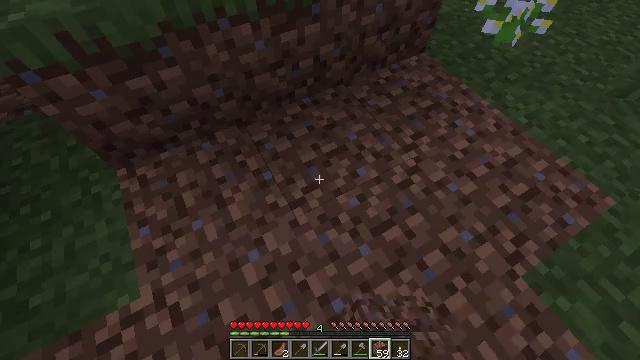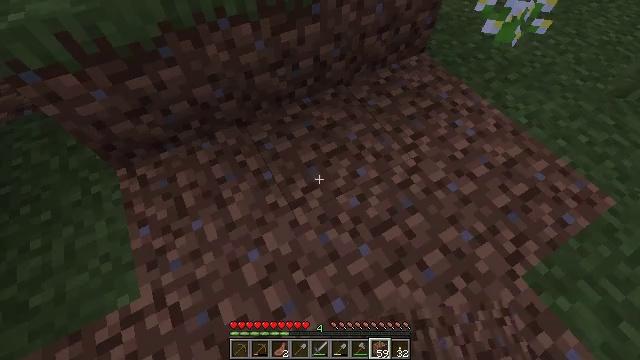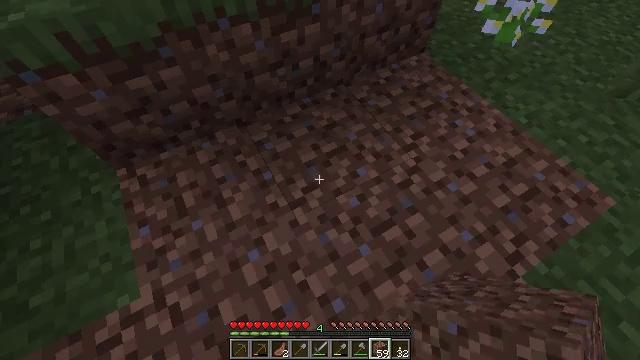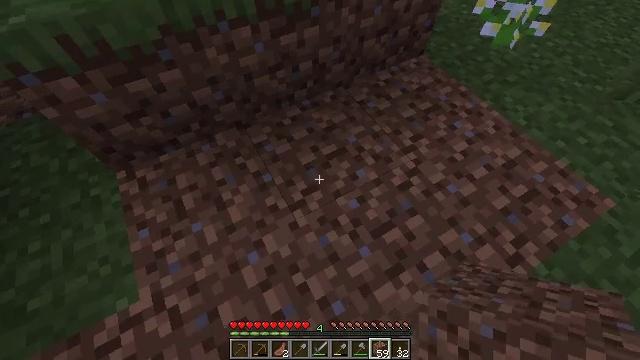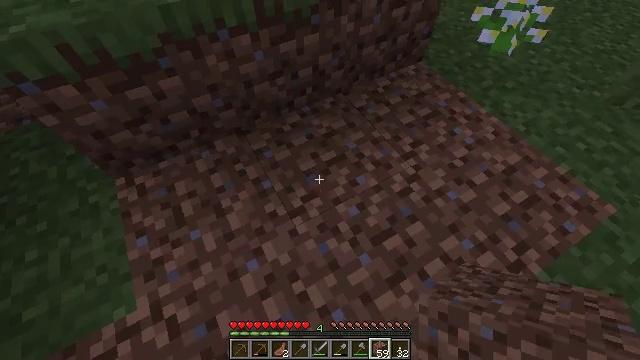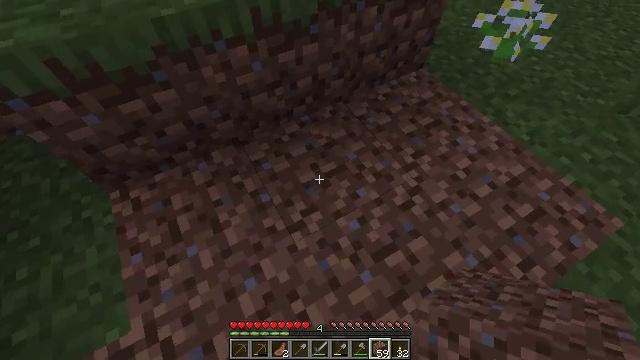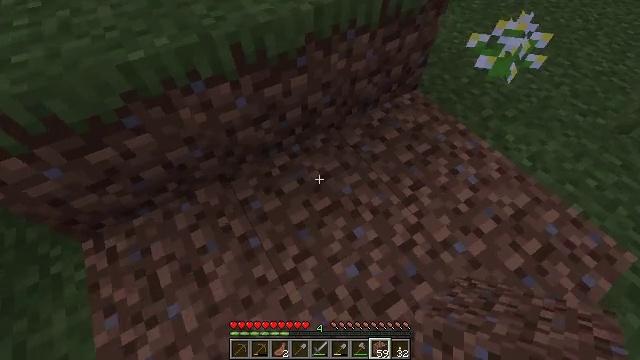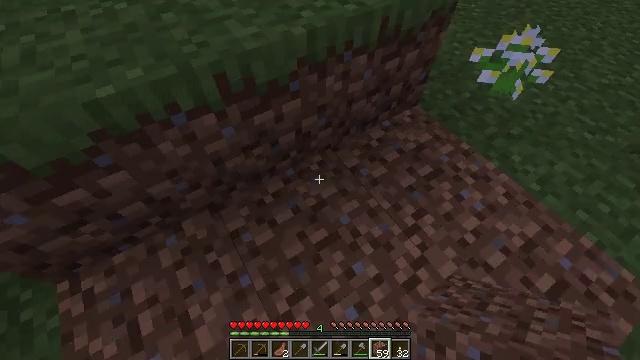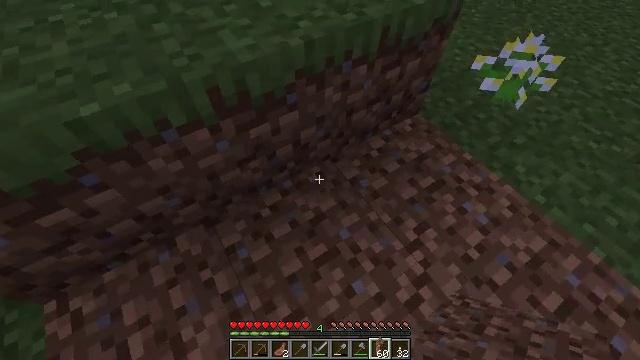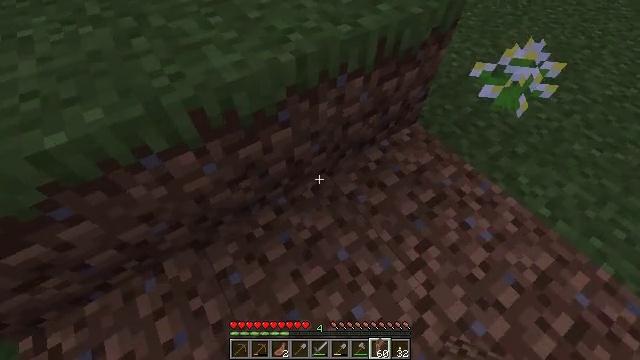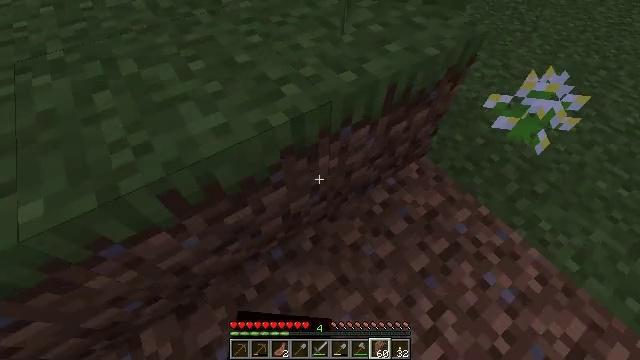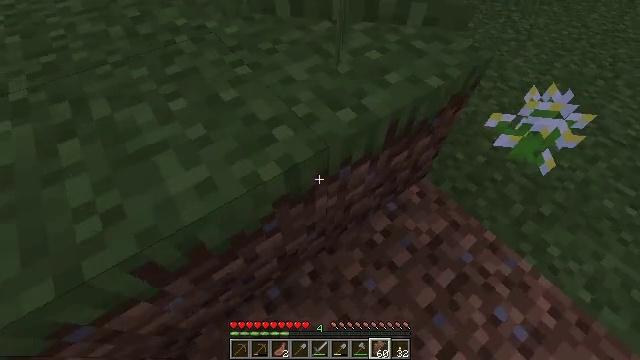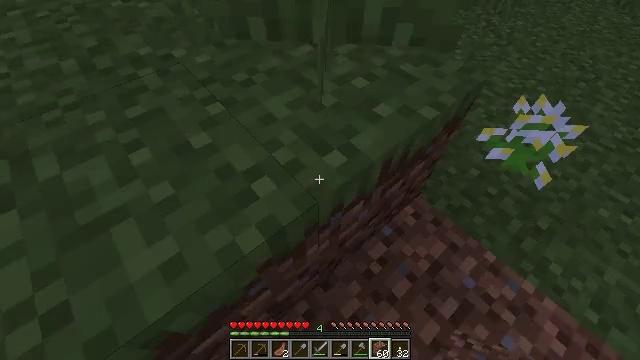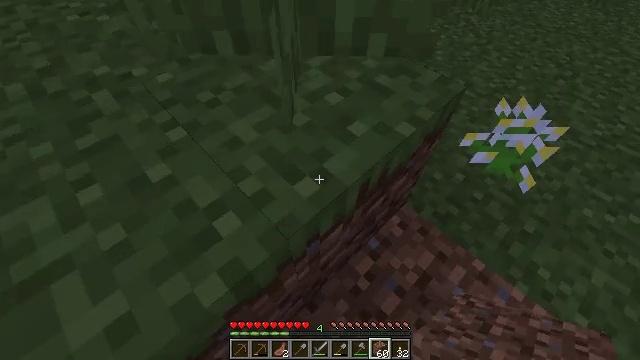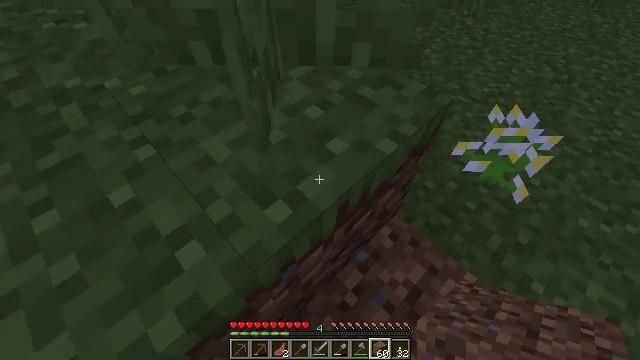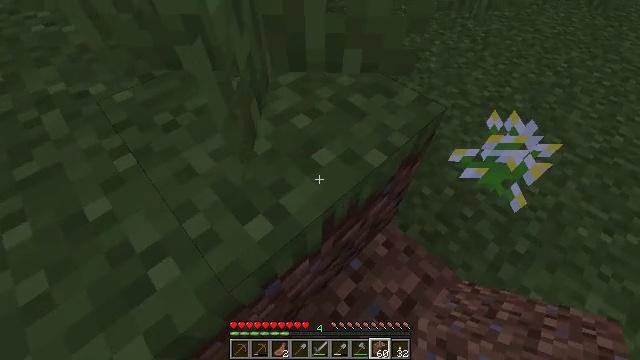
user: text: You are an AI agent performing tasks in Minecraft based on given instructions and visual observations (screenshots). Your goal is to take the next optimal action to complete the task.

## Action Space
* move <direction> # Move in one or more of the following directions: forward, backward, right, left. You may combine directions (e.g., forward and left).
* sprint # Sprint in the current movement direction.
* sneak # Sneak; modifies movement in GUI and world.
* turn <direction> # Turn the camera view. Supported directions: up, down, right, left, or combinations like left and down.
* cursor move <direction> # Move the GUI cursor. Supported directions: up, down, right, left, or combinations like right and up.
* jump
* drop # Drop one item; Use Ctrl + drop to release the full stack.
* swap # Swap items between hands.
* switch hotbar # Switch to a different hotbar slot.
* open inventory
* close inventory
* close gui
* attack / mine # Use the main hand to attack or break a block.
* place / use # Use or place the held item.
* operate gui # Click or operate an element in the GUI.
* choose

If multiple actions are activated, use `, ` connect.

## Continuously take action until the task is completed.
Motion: motion action
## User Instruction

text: Clear the ground by mining grass.
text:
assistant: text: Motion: no_op
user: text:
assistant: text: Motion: no_op
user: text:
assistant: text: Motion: no_op
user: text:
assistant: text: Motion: move forward, turn up
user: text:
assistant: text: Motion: move forward
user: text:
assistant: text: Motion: move forward, turn right and up
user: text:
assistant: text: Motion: move forward
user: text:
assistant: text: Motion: move forward
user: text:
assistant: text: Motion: move forward, turn right
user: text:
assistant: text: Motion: move forward
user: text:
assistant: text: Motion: move forward, turn right
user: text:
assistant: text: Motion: move forward, turn right
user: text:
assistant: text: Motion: move forward, turn right
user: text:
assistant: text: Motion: move forward
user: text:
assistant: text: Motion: no_op
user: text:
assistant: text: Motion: no_op
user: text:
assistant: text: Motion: no_op
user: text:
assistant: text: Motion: no_op
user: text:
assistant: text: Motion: no_op
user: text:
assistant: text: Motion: no_op
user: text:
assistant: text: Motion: no_op
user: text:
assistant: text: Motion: no_op
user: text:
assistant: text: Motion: turn left
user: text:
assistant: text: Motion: turn left
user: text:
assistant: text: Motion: turn left
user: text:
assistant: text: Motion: turn left
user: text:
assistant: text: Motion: no_op
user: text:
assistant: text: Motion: no_op
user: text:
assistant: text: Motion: no_op
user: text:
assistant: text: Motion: no_op